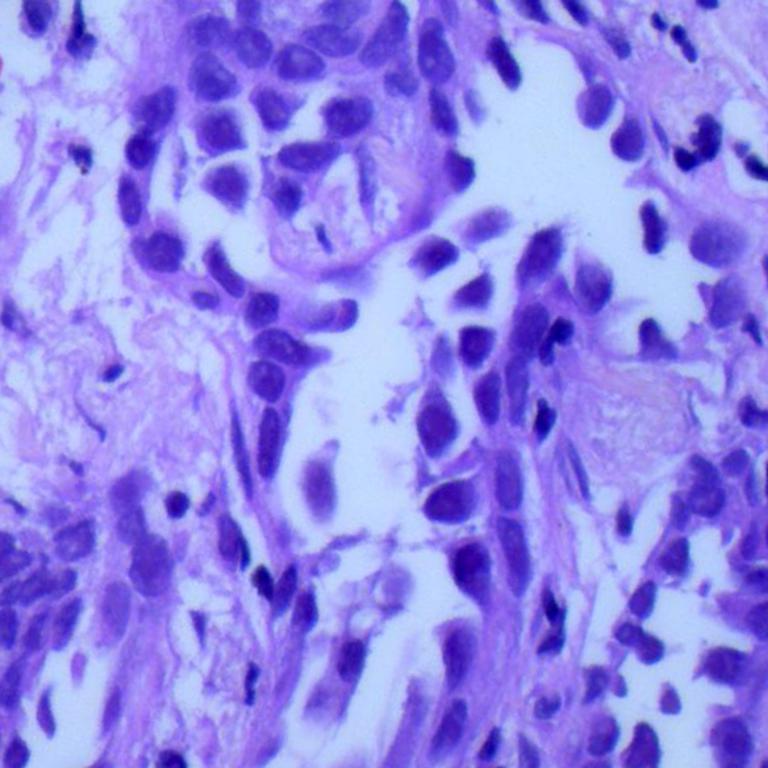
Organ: lung
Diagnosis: adenocarcinomas